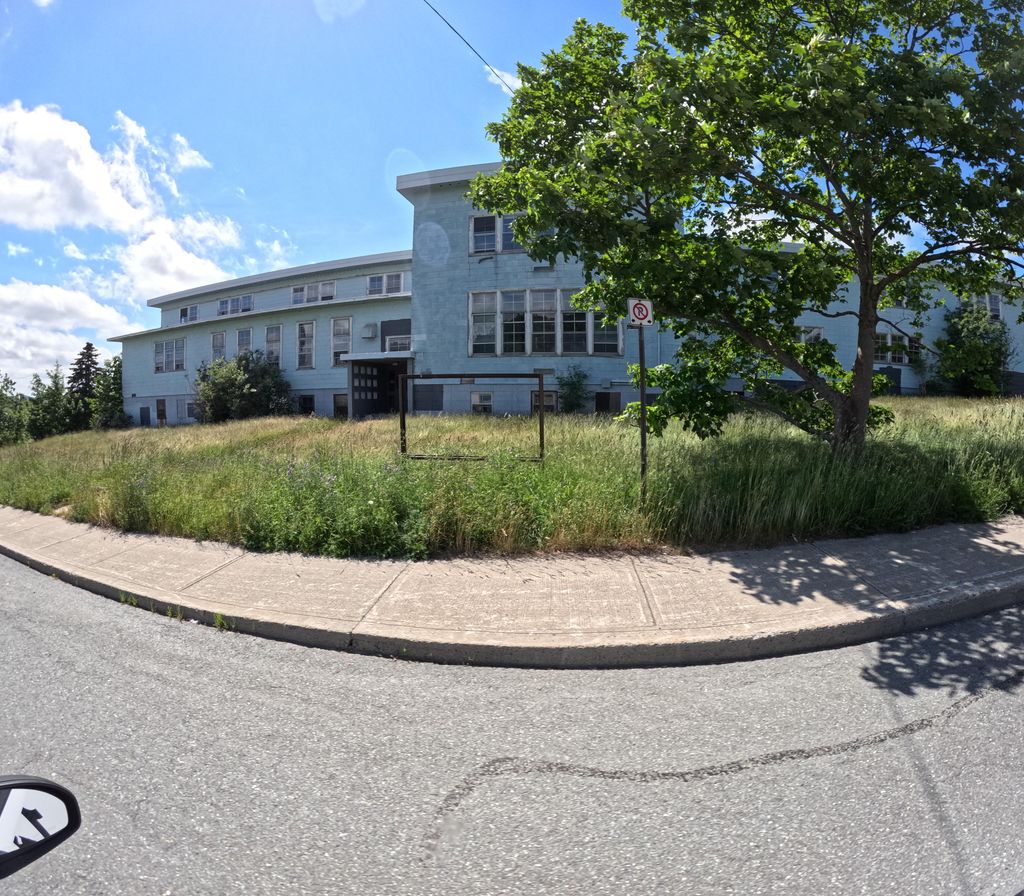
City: st_johns